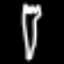
Label: fork